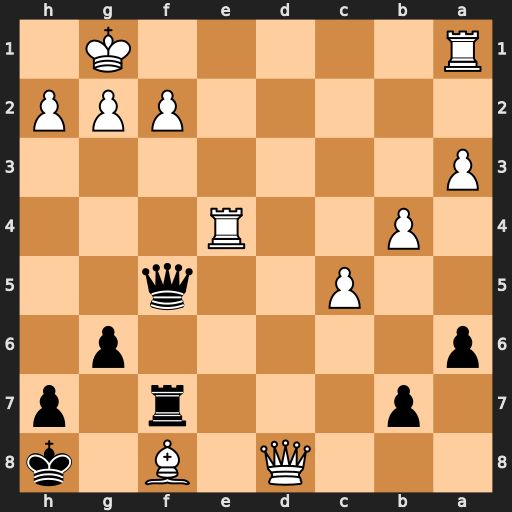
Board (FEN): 3Q1B1k/1p3r1p/p5p1/2P2q2/1P2R3/P7/5PPP/R5K1
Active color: b
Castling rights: -
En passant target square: -
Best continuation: Qxf2+ Kh1 Qf1+ Rxf1 Rxf1#